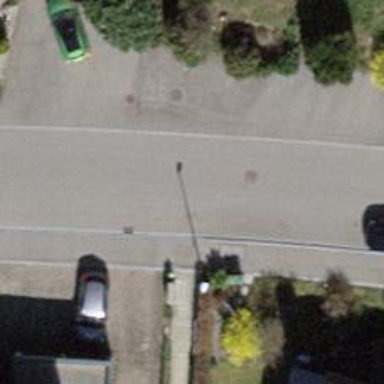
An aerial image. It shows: Road with steps.